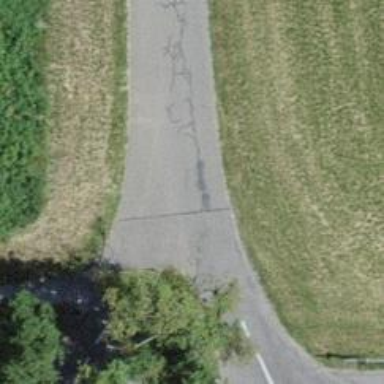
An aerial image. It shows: Unclassified road with asphalt surface.